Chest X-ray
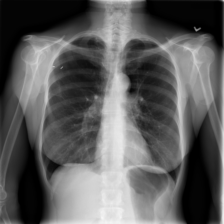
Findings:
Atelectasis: negative
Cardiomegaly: negative
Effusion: negative
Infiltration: negative
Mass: negative
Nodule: negative
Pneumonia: negative
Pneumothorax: negative
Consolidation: negative
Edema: negative
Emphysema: negative
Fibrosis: negative
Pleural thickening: negative
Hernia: negative